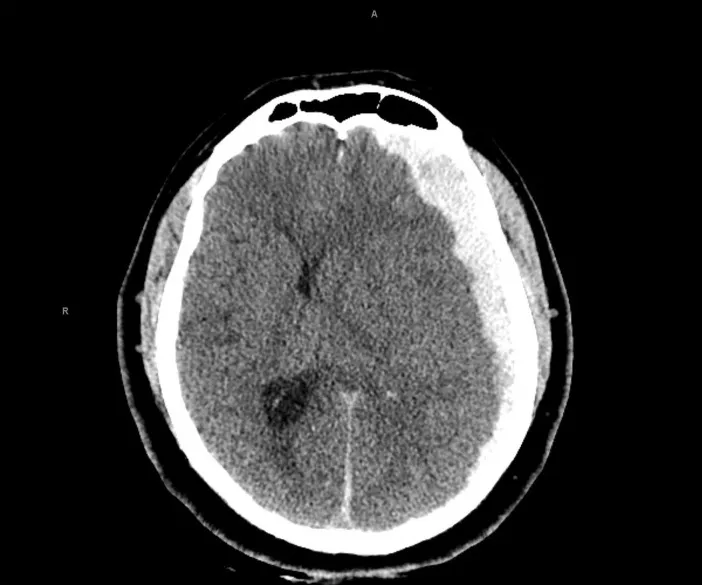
Computed tomography head showed an acute left subdural hemorrhage with significant left-to-right midline shift.
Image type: radiology (ct)